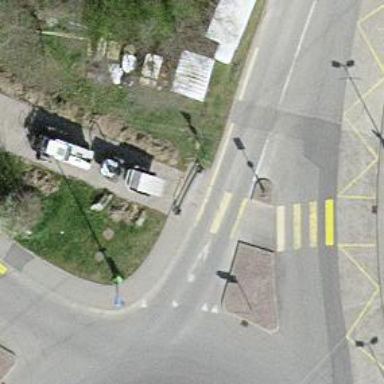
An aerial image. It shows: Bicycle rental service.